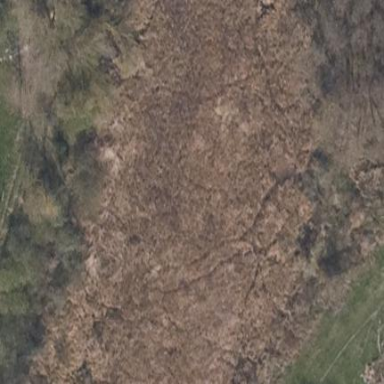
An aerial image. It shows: Bog wetland area.